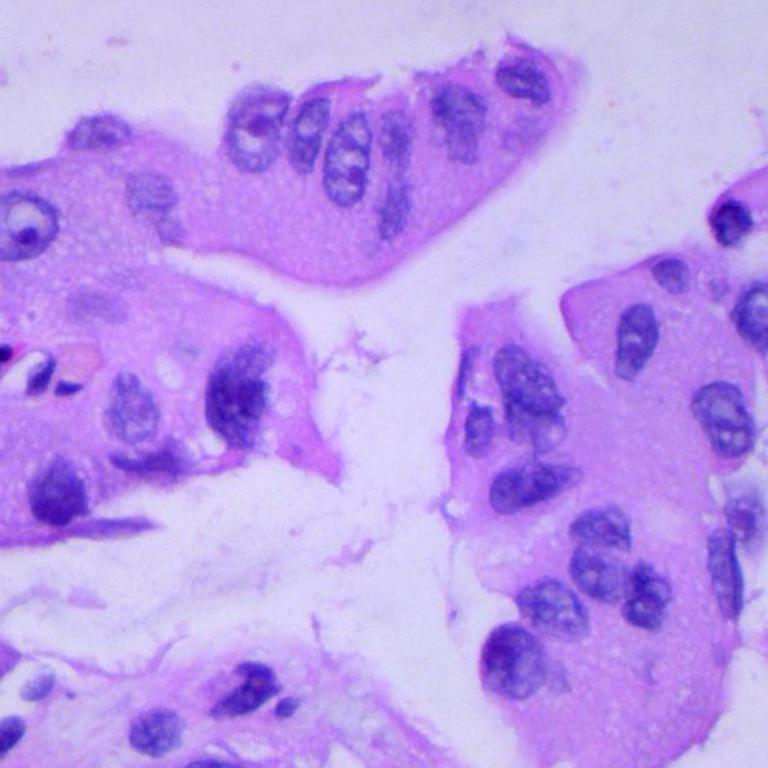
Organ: lung
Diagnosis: adenocarcinomas